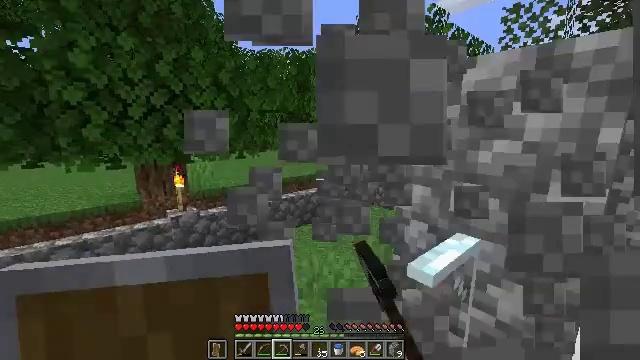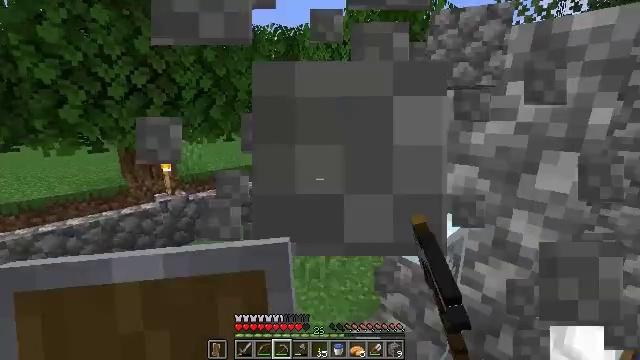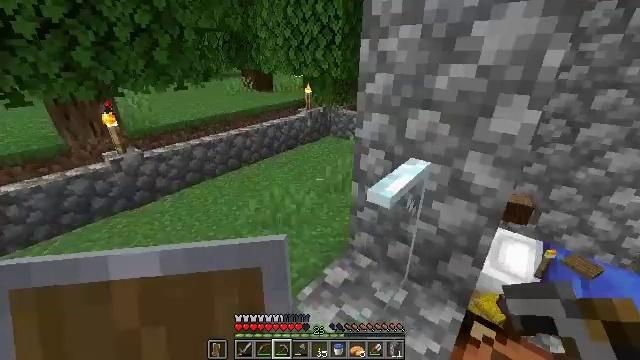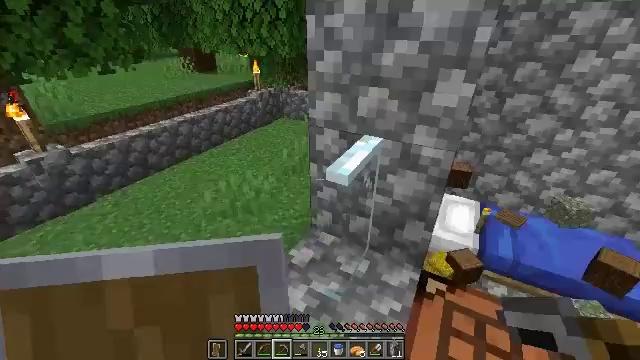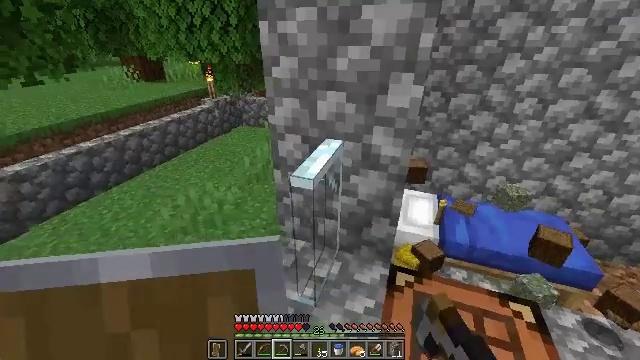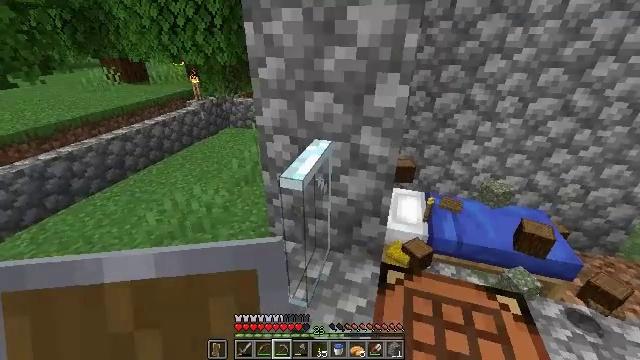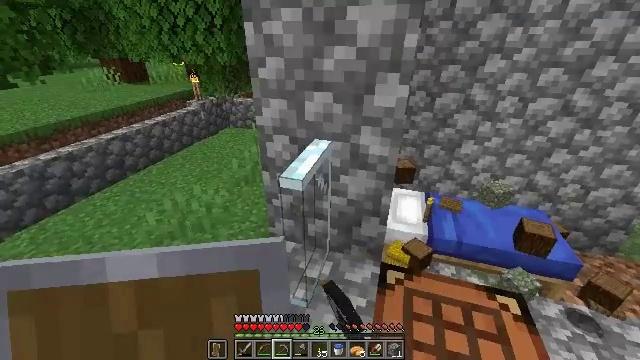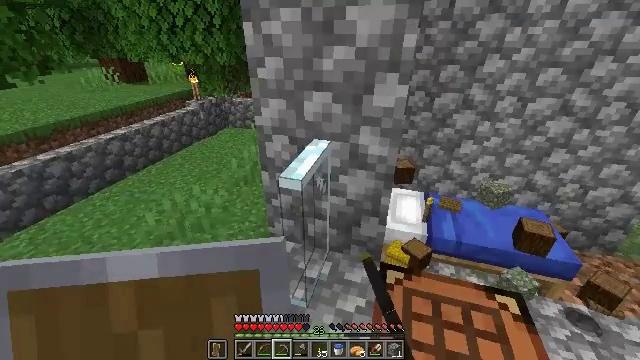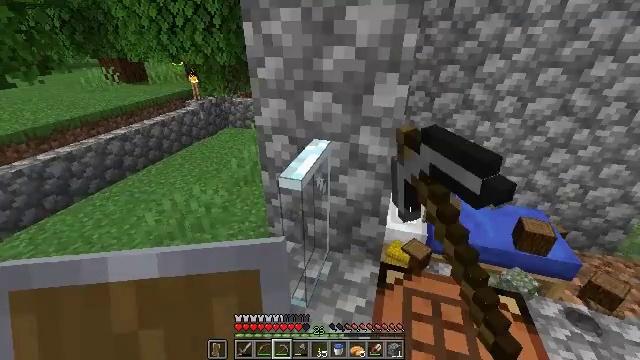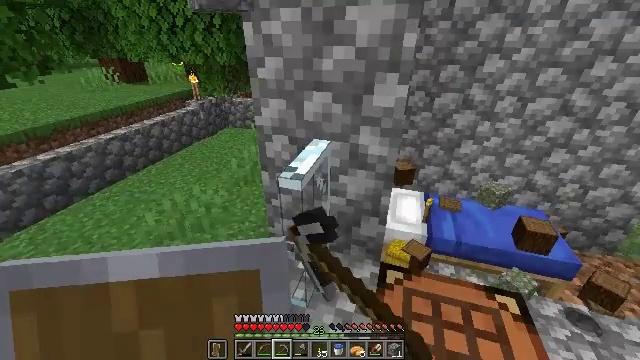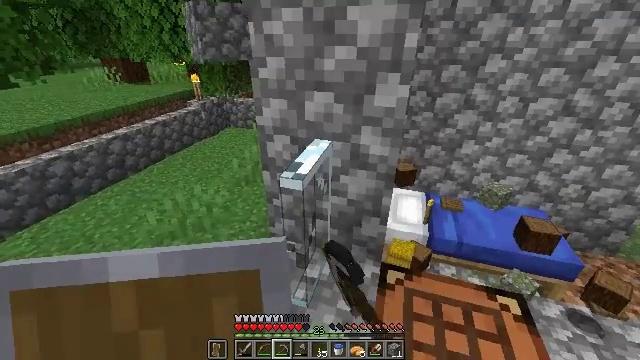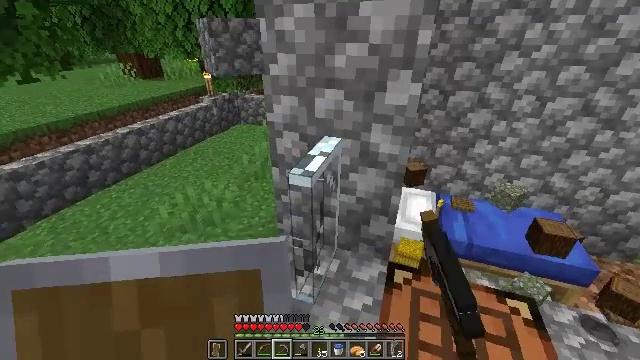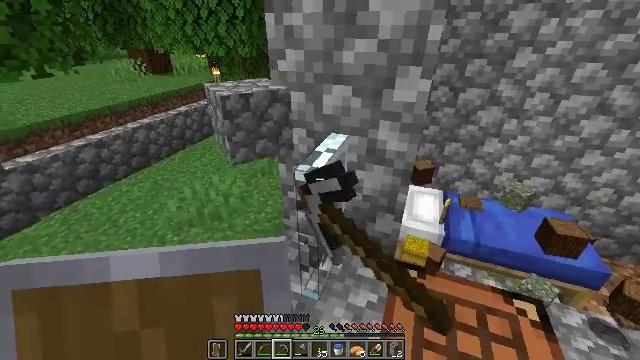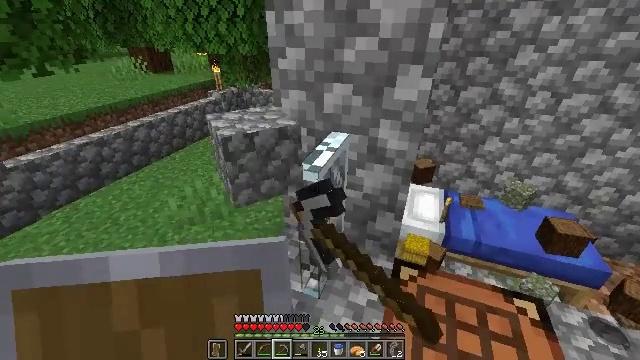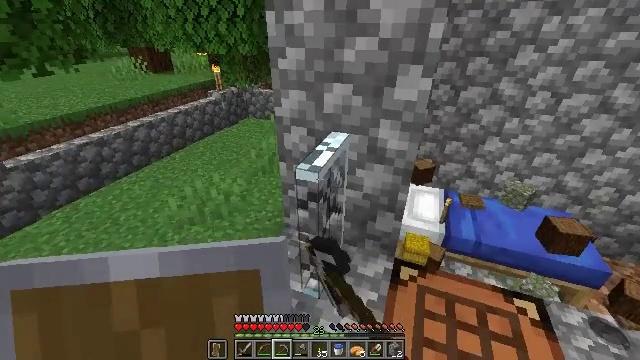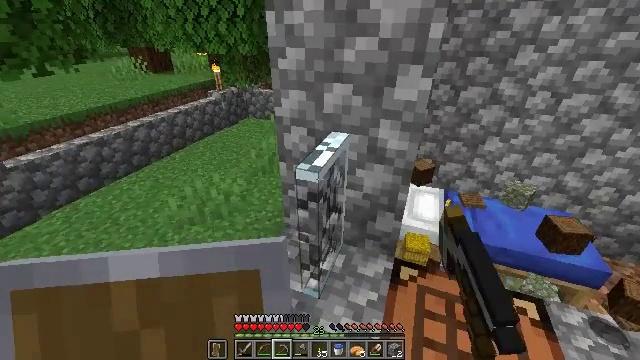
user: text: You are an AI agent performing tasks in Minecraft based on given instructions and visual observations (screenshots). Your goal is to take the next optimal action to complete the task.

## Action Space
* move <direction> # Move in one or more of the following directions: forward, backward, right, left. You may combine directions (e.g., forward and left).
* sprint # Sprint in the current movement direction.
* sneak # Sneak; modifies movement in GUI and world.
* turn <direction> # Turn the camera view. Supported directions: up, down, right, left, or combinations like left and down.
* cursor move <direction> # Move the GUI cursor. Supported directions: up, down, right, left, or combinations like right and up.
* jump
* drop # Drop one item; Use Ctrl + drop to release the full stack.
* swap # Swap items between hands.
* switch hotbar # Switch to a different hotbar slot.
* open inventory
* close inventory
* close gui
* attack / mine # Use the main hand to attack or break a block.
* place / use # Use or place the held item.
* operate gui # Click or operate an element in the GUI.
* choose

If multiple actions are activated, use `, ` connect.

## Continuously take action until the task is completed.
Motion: motion action
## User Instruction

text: Destroy the glass pane to clear a path.
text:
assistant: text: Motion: turn right and down, attack / mine
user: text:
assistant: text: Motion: turn right and down, attack / mine
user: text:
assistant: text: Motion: turn right and down, attack / mine
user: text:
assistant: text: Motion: turn right and up, attack / mine
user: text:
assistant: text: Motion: turn right, attack / mine
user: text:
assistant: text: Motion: attack / mine
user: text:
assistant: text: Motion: attack / mine
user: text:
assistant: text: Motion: attack / mine
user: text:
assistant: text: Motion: attack / mine
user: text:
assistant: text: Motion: attack / mine
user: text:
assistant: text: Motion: turn left, attack / mine
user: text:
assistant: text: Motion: turn left, attack / mine
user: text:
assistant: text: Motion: attack / mine
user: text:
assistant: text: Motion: attack / mine
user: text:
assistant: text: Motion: attack / mine
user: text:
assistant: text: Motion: attack / mine
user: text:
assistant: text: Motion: attack / mine
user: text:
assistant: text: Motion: attack / mine
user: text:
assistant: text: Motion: attack / mine
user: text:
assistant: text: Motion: attack / mine
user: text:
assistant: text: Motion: attack / mine
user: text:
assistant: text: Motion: attack / mine